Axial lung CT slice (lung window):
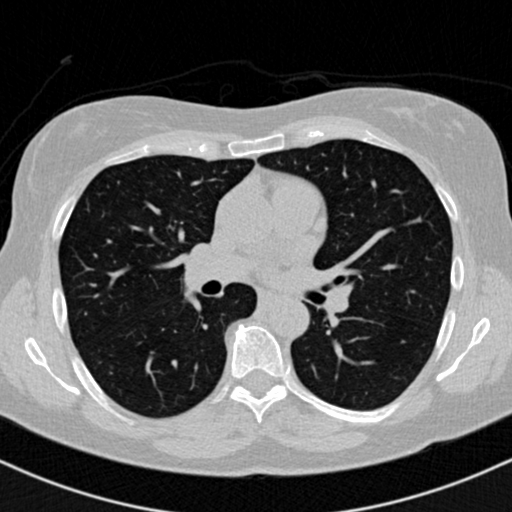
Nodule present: no